Question: I want to print multiple data from the database in one table, however, it shows one row.
Model code is below. Please look at my codes and give some suggestion on how I can solve this issue.
## Model CODE
'''
function show_list()
{
$query=$this->db->get('student');
return $query;
}
'''
Here is my controller code below:
---
## Controller Code
'''
<?php
class Showlist extends CI_Controller {
function index()
{
//$this->load->view('showlist');
$this->load->model('main_model');
$data['no']=$this->main_model->show_list();
//return the data in view
$this->load->view('showlist', $data);
}
}
?>
'''
Here is my view code below:
## View Code
'''
<style>
table
{
border-collapse: collapse;
}
table, th, td
{
border: 1px solid black;
}
</style>
<body>
<html>
<center>
<table>
<tr>
<th>NAME </th>
<th>Student ID</th>
<th>Address</th>
<th>Fathers Name</th>
<th>Mothers Name</th>
<th>Education</th>
</tr>
<?php
if($no->num_rows()> 0){
foreach ($no->result() as $row) {
?>
<tr>
<td><?php echo $row->Name; ?></td>
<td><?php echo $row->StudentID; ?></td>
<td><?php echo $row->Address; ?></td>
<td><?php echo $row->FatherName; ?></td>
<td><?php echo $row->MotherName; ?></td>
<td><?php echo $row->Eduation; ?></td>
<!-- <td><a href="edit.php?id=<?php echo $row["ID"]; ?>">EDIT</a></td>
<td><a href="delete.php?id1=<?php echo $row["ID"]; ?> "onclick="return confirm('Do you want to delete??');">Delete</a></td>-->
</tr>
<?php
}
?>
<tr>
<td><center><a href='add_new_student.php'>ADD NEW STUDENT</a></center></td>
<td><a href='logout.php'>Logout</a></center></td>
</tr>
<?php
}
else
{
echo 'NO data Found';
}
?>
</table>
</center>
</html>
</body>
'''
It only prints one row:

There are more data in my database. I try 'result()' but it is not printing the rows that I want.
<URL>
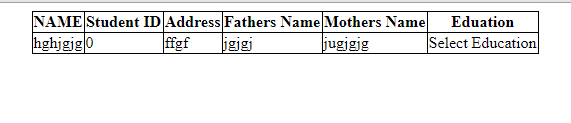
Answer: result() display only one row:
Add this line in model code:
'''
return $query->result_array();
'''
And change the foreach loop :
'''
foreach ($no as $row) {..}
'''
Change the line to all the rows:
'''
<td><?php echo $row->Name; ?></td> to
<td><?=$row['Name'];?><td>
'''